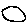
Label: circle